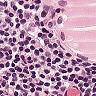
Metastatic tissue present: no